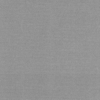
Label: dusty